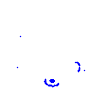
Particle: electron